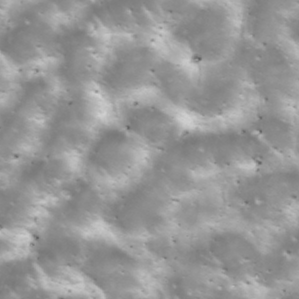
Label: non_frost